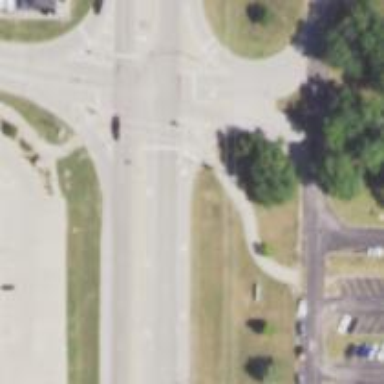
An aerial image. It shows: Asphalt footway with marked crossing lines for both pedestrians and cyclists.